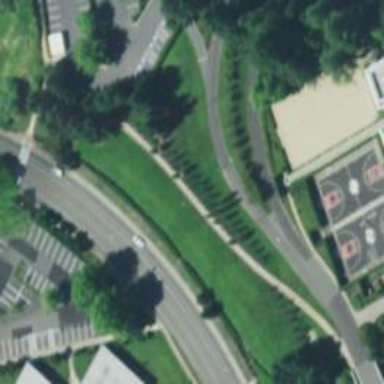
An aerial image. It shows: Footway with embankment.